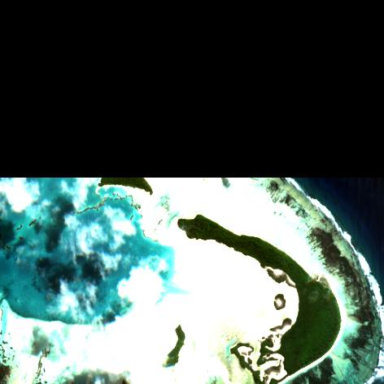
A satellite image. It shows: Beautiful atoll.